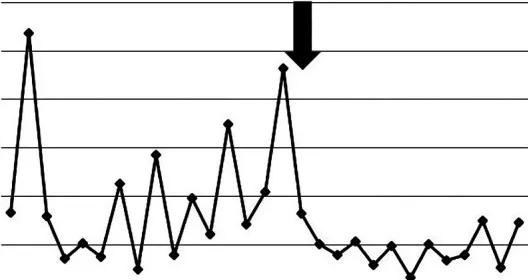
Changes in ammonia levels are shown for case 4. Large circadian variation is shown in the
same disease one day before and one day after hemodialysis, and the ammonia level decreases
after hemodialysis. Arrows in the figures indicate embolization. No apparent increases were
observed after embolization.
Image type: pathology (masson_trichrome)